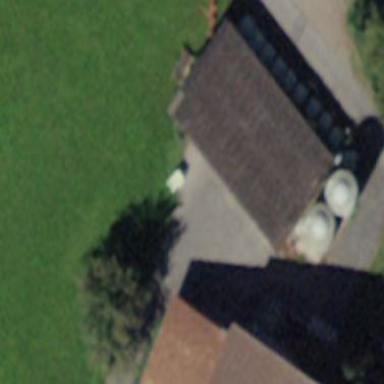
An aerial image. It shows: Shed.